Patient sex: M
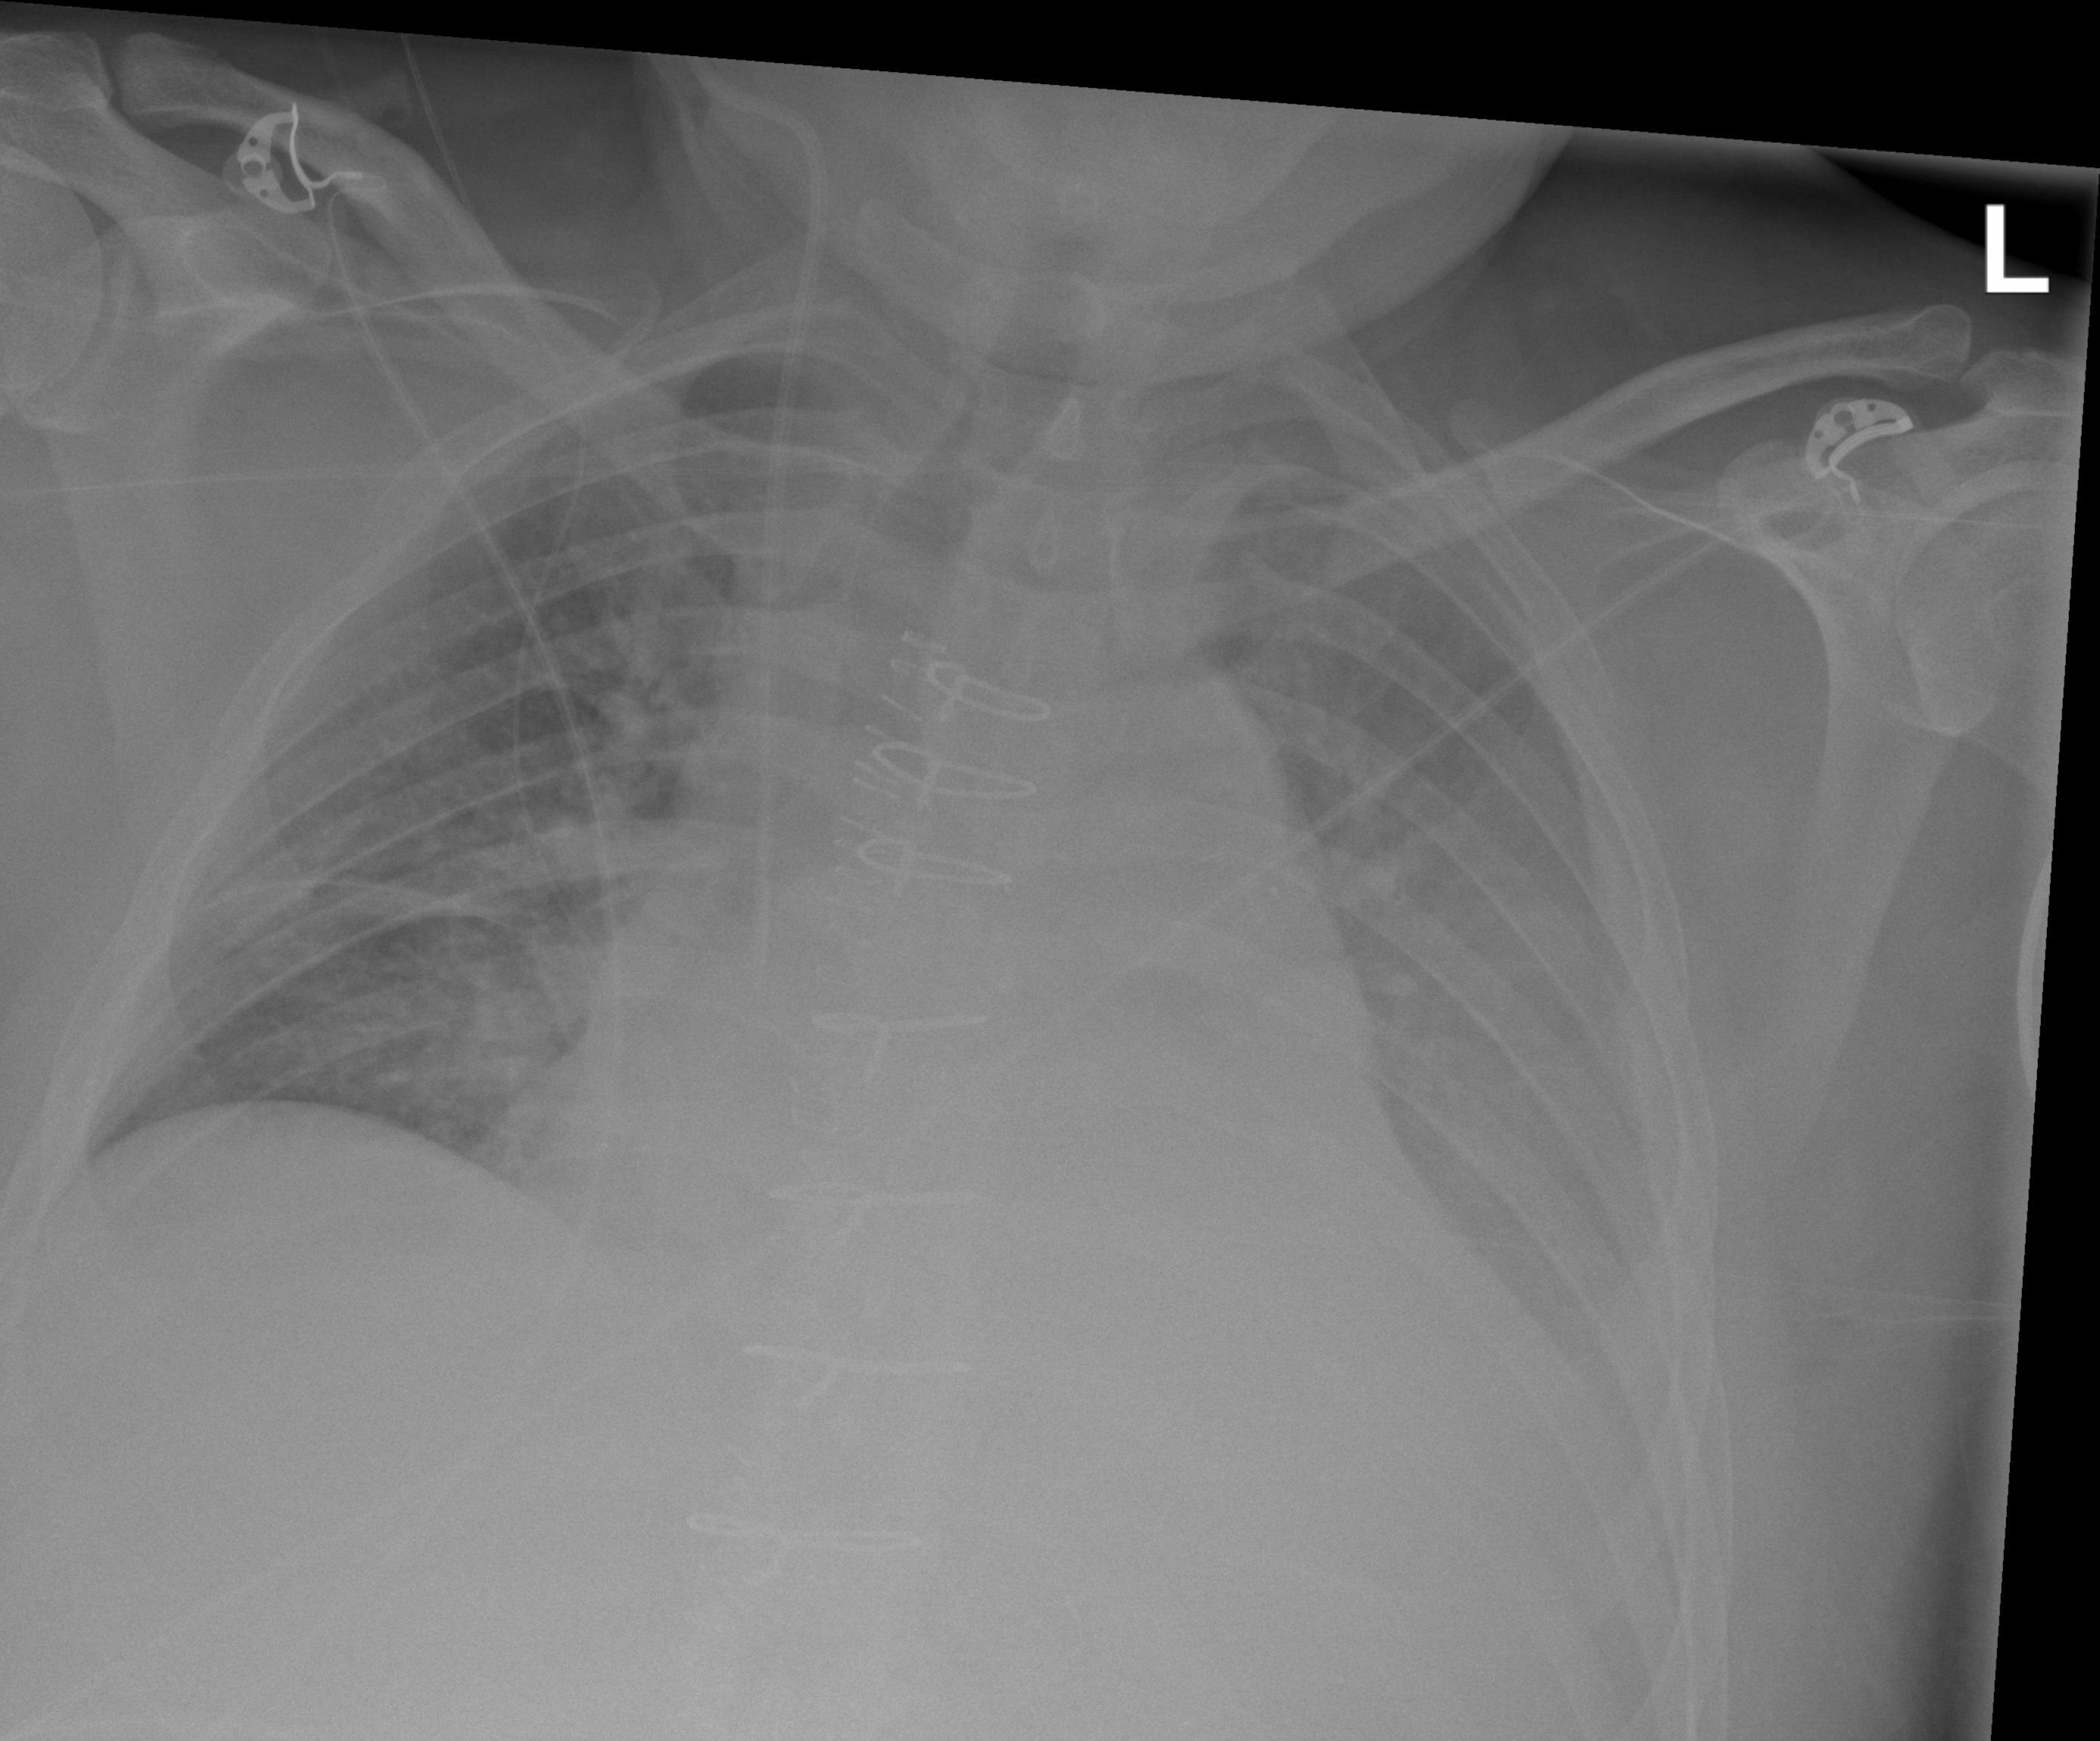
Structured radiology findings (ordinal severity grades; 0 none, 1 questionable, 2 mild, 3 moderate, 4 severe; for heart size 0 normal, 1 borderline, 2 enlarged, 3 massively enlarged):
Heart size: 2
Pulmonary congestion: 3
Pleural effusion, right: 2
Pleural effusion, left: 3
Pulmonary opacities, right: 2
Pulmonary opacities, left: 2
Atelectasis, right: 2
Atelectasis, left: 2